Question: I am attempting to use gnuplot to plot the off axis response of a loudspeaker in the range +/- 90 degrees. I have this working nicely, almost entirely as a result of <URL>
I would like to extend this so it presents the forward" 180 range only however I don't know how to do this & would appreciate some pointers.
This is my code so far
'''
gnuplot <<EOF
set terminal pngcairo size ${WIDTH}/2,${HEIGHT}/2 font ',10'
set polar
set angle degrees
set size ratio 1
set tmargin 3
set bmargin 3
set style line 11 lc rgb 'gray80' lt -1
set grid polar ls 11
unset border
unset xtics
unset ytics
set xrange [-30:30]
set yrange [-30:30]
set key
r=1
set rrange [0:r]
set rtics 0.166 format '' scale 0
set label '0deg' center at first 0, first r*1.05
set label '180deg' center at first 0, first -r*1.05
set label '-90deg' right at first -r*1.05, 0
set label '+90deg' left at first r*1.05, 0
set for [i=1:5] label at first r*0.02, first r*((i/6.0) + 0.03) sprintf("%d dB", -30+(i*5))
unset raxis
set key outside top right
set style line 11 lw 2
set output '${PREFIX}_polar.png'
set multiplot layout 1,2 title "Circular Polar Response"
set title "Normalised"
plot '${PREFIX}_norm_polar_1000.txt' t '1k' w lp ls 11 lt 1 pt -1 , '${PREFIX}_norm_polar_2000.txt' t '2k' w lp ls 11 lt 2 pt -1 , '${PREFIX}_norm_polar_4000.txt' t '4k' w lp ls 11 lt 3 pt -1 , '${PREFIX}_norm_polar_8000.txt' t '8k' w lp ls 11 lt 4 pt -1 , '${PREFIX}_norm_polar_16000.txt' t '16k' w lp ls 11 lt 5 pt -1
set title "Unnormalised"
plot '${PREFIX}_polar_1000.txt' t '1k' w lp ls 11 lt 1 pt -1 , '${PREFIX}_polar_2000.txt' t '2k' w lp ls 11 lt 2 pt -1 , '${PREFIX}_polar_4000.txt' t '4k' w lp ls 11 lt 3 pt -1 , '${PREFIX}_polar_8000.txt' t '8k' w lp ls 11 lt 4 pt -1 , '${PREFIX}_polar_16000.txt' t '16k' w lp ls 11 lt 5 pt -1
EOF
'''
the outcome is

the data looks like this (this is the 1k line in the example picture)
'''
180 0.657067
172.5 0.6832
165 0.717767
157.5 0.7461
150 0.7747
142.5 0.806167
135 0.835633
127.5 0.865167
120 0.890533
112.5 0.918133
105 0.929633
97.5 0.9566
90 0.9632
82.5 0.9566
75 0.929633
67.5 0.918133
60 0.890533
52.5 0.865167
45 0.835633
37.5 0.806167
30 0.7747
22.5 0.7461
15 0.717767
7.5 0.6832
0 0.657067
'''
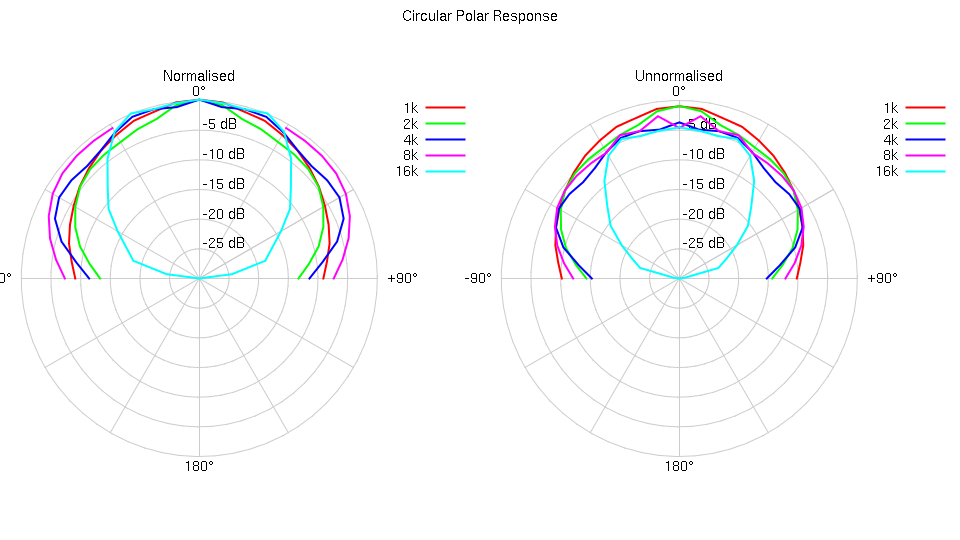
Answer: Gnuplot gets confused if you use xrange and yrange setting which contradict the rrange setting. Thats probably why the yrange settings are ignored.
Then, you must also use 'set size ratio -1' in order to get the same scaling in x and yrange. When plotting only the upper two quadrants, you would get a wrong aspect ratio with 'set size square'.
'''
set terminal pngcairo font ',10'
set polar
set angle degrees
set size ratio 1
set lmargin 8
set style line 11 lc rgb 'gray80' lt -1
set grid polar ls 11
unset border
unset tics
set xrange [-1:1]
set yrange [0:1]
set size ratio -1
r = 1
set rtics 0.166 format '' scale 0
set label '0deg' center at first 0, first r*1.05
set label '-90deg' right at first -r*1.05, 0
set label '+90deg' left at first r*1.05, 0
set for [i=1:5] label at first r*0.02, first r*((i/6.0) + 0.03) sprintf("%d dB", -30+(i*5))
unset raxis
set key outside top right
set output 'polar.png'
plot 'norm_polar_1000.txt' w lp ls 1 t '1k'
'''